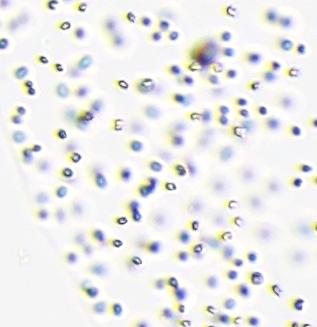
Label: Phaeocystis